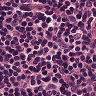
Metastatic tissue present: no